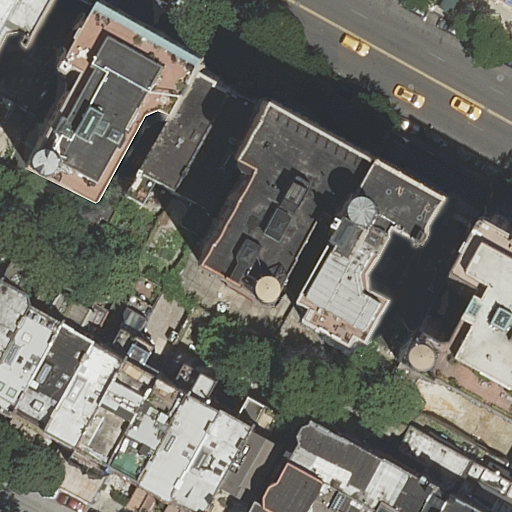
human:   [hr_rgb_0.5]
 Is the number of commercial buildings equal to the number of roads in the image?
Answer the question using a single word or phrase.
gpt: no

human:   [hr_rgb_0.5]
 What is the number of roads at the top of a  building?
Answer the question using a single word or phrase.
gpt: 1

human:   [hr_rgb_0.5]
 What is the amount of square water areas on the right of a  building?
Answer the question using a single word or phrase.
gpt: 0

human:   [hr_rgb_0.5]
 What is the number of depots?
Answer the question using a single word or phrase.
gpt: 0

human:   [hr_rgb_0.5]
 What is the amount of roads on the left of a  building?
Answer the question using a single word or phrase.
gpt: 2

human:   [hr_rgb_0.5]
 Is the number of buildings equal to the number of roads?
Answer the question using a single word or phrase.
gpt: no

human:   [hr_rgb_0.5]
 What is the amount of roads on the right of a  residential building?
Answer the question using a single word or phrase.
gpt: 1

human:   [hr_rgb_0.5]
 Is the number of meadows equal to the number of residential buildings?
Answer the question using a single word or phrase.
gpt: no

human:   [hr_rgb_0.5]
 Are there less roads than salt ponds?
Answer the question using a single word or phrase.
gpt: no

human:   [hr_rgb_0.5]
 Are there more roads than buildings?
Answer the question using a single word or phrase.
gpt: no

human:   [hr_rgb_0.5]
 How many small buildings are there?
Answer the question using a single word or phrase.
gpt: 4

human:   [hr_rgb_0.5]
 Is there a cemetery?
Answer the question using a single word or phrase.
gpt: no

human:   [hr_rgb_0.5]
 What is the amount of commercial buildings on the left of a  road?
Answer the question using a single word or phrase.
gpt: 0

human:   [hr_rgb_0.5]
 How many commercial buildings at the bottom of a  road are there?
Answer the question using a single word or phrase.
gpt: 0

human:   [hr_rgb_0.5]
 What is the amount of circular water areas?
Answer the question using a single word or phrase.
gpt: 0

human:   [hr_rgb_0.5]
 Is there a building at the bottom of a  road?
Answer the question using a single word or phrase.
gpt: yes

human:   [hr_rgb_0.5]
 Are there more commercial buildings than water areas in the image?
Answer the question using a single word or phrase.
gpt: no

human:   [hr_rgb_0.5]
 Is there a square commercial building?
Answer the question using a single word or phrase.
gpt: no

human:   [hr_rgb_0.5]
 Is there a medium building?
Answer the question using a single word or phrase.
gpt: yes

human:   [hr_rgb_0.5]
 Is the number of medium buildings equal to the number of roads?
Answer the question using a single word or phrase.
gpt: no

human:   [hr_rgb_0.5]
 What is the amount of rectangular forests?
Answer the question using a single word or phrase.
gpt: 0

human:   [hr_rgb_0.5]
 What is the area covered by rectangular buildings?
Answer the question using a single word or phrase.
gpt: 880m2

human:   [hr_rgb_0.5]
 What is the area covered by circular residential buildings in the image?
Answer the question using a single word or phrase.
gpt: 0m2

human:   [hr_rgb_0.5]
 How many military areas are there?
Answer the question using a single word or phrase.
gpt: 0

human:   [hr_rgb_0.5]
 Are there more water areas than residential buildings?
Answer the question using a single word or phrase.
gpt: no

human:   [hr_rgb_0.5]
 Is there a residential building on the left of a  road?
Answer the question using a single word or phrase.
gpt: yes

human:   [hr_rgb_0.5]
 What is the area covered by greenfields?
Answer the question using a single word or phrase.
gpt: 0m2

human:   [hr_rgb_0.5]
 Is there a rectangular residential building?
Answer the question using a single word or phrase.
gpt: yes

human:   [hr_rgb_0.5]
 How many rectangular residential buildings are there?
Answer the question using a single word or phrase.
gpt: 7

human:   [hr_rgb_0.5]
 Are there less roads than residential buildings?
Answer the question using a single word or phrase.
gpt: yes

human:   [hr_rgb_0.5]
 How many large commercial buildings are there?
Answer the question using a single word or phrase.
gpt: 0

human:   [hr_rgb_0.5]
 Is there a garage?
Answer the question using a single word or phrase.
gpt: no

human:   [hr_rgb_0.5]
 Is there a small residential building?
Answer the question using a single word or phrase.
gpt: yes

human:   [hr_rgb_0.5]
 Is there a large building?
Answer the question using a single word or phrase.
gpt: yes

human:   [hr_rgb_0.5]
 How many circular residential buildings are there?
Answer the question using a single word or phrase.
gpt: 0

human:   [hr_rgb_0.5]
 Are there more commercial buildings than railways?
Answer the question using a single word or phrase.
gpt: no